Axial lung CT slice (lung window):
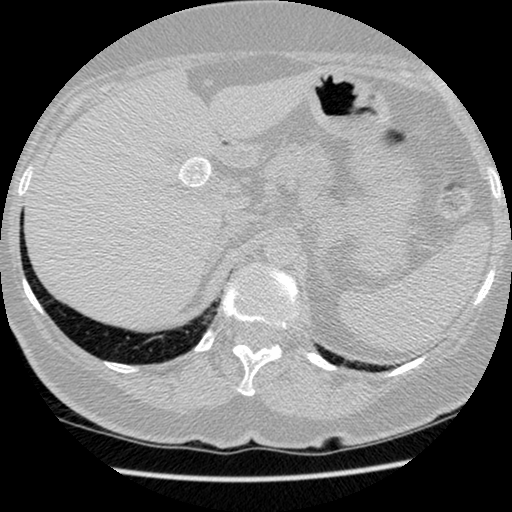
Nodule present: no